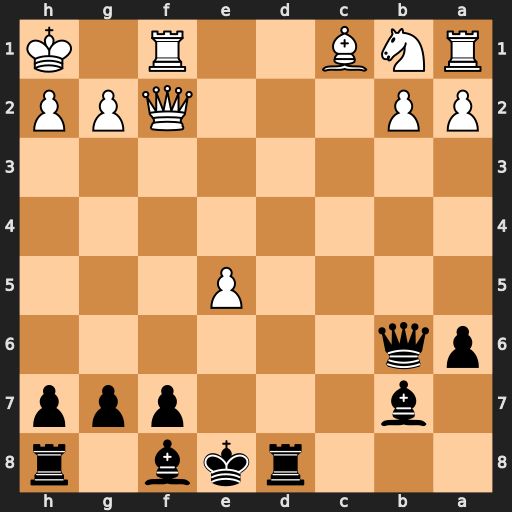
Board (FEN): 3rkb1r/1b3ppp/pq6/4P3/8/8/PP3QPP/RNB2R1K
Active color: b
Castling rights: k
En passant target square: -
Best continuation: Qxf2 Rxf2 Rd1+ Rf1 Rxf1#